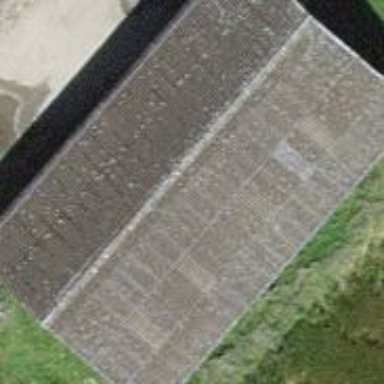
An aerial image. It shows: Shed.